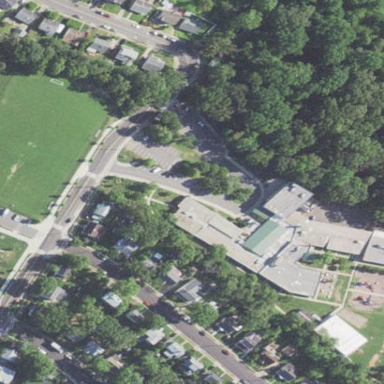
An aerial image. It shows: Primary school.